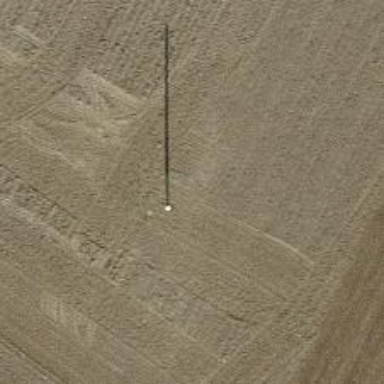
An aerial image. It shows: Power pole.